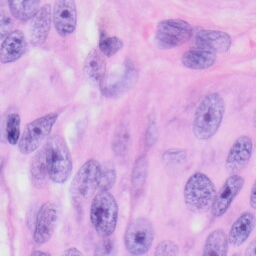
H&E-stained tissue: Skin